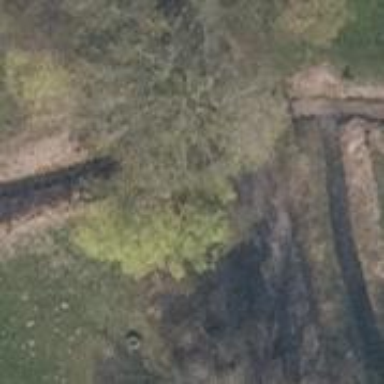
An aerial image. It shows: Culvert tunnel.